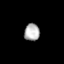
Tissue: lung
Cell type: T cells
Senescence score: 0.1968
Nuclear area (px): 257
Mean DAPI intensity: 179.058